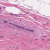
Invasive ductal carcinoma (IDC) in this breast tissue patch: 0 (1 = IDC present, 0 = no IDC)